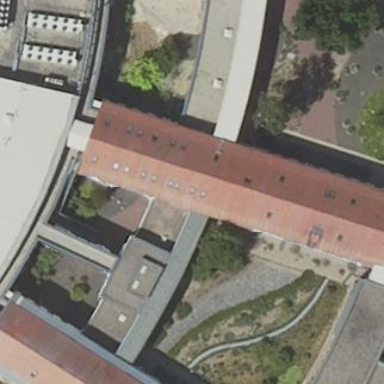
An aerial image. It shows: Hospital building with flat roof.